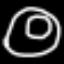
Label: donut